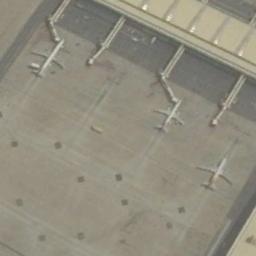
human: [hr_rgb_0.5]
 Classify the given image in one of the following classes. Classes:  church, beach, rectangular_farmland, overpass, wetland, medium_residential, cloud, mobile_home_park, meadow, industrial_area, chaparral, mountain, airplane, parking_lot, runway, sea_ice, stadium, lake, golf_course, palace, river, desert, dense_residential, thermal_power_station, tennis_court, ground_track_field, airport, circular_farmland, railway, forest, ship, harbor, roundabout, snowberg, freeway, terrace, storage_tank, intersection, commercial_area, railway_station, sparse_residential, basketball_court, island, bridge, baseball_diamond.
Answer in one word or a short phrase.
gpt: airplane